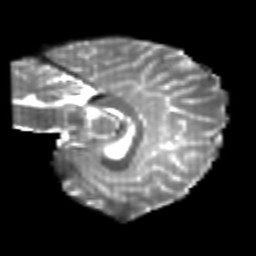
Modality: T2w
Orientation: sagittal
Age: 21
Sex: female
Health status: healthy
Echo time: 0.074 s